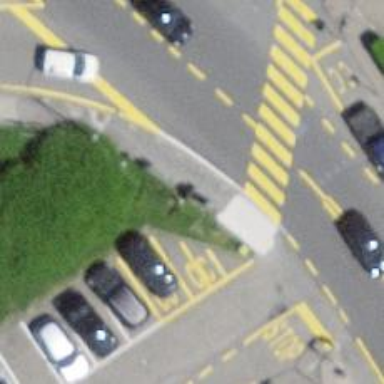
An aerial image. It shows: Raised kerb.